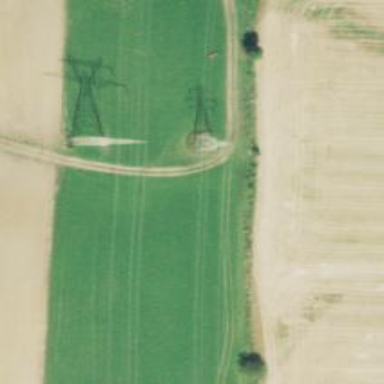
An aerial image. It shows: Lattice structure tower.